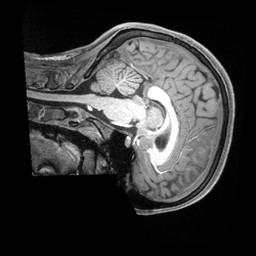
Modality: T1w
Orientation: sagittal
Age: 19
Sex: female
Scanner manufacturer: siemens
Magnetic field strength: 3 T
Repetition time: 2.4 s
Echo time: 0.00226 s